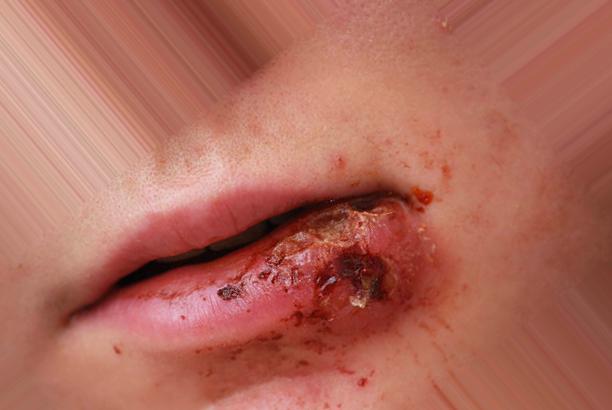
Condition: Mouth Ulcer